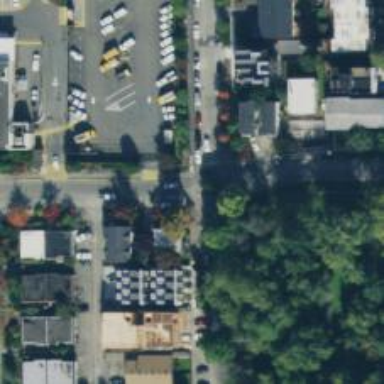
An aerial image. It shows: Residential road with separate sidewalk.